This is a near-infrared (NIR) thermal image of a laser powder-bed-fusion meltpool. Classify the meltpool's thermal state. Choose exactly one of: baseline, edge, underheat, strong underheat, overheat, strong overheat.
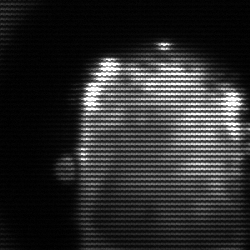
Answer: baseline